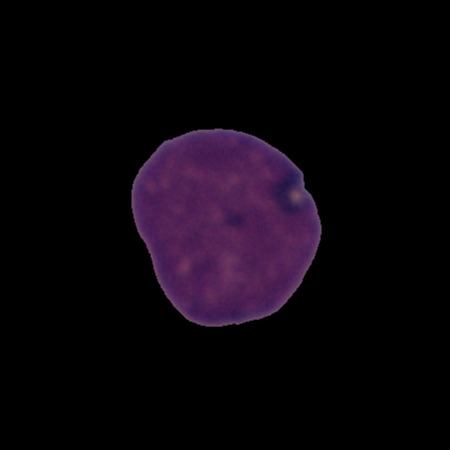
Label: healthy